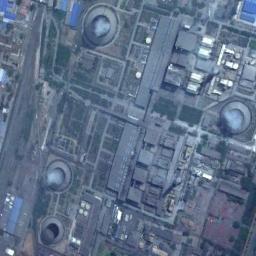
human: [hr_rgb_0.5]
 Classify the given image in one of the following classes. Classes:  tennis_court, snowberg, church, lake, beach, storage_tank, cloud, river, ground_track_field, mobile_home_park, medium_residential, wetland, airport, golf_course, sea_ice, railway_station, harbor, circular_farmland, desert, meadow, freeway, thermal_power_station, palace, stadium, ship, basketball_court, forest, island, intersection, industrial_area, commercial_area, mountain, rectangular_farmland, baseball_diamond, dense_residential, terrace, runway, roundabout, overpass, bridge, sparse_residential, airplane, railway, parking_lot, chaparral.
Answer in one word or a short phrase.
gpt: thermal_power_station